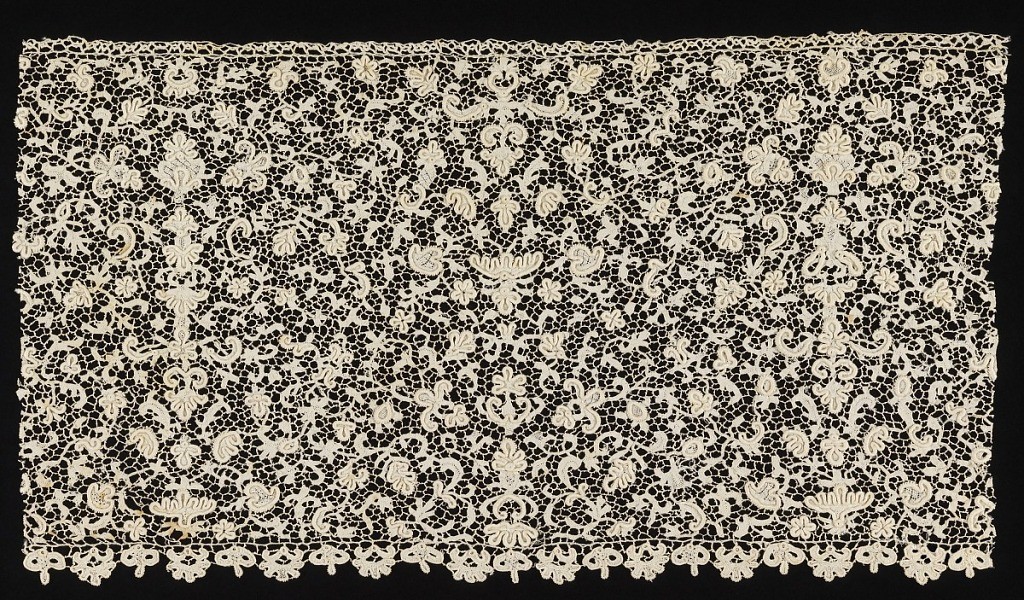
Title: Flounce
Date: early 18th century
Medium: linen Technique: needle lace, 6-sided reworked ground
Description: Flounce fragment in an elaborate candlestick pattern. Design elements emphasized at intervals by tiny, three-dimensional motifs.